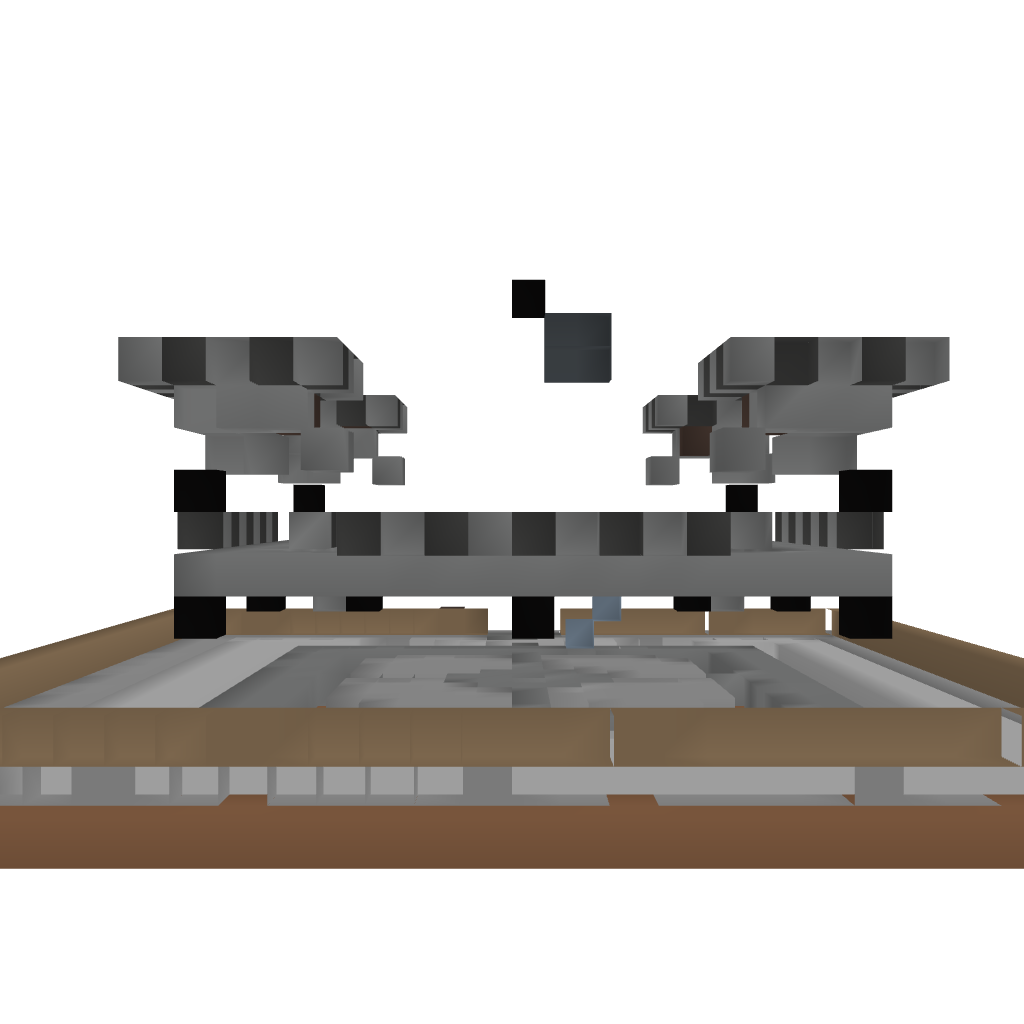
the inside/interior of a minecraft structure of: Small Medieval Castle